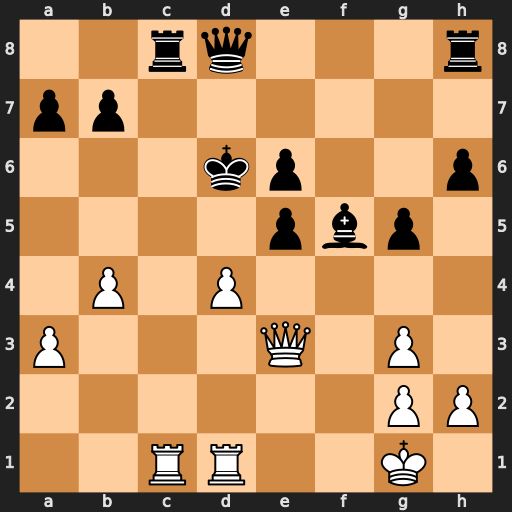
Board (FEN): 2rq3r/pp6/3kp2p/4pbp1/1P1P4/P3Q1P1/6PP/2RR2K1
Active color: w
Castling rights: -
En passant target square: -
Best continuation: dxe5+ Ke7 Rxd8